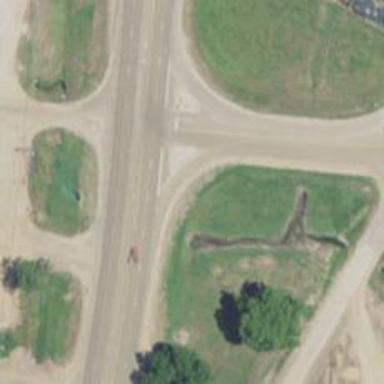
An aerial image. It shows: Trunk link highway.